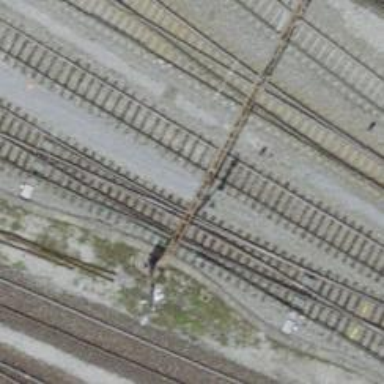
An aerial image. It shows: Railway yard with electrified tracks and single track.